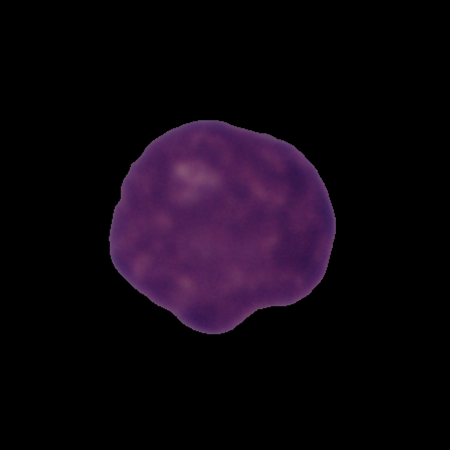
Label: healthy